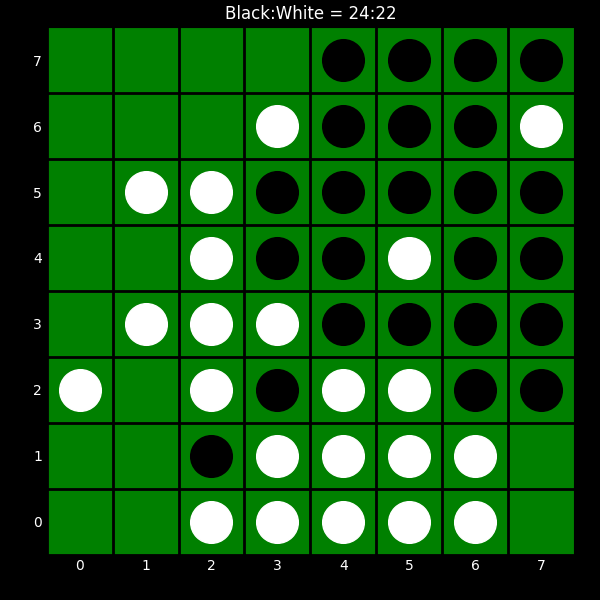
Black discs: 24
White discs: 22